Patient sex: F
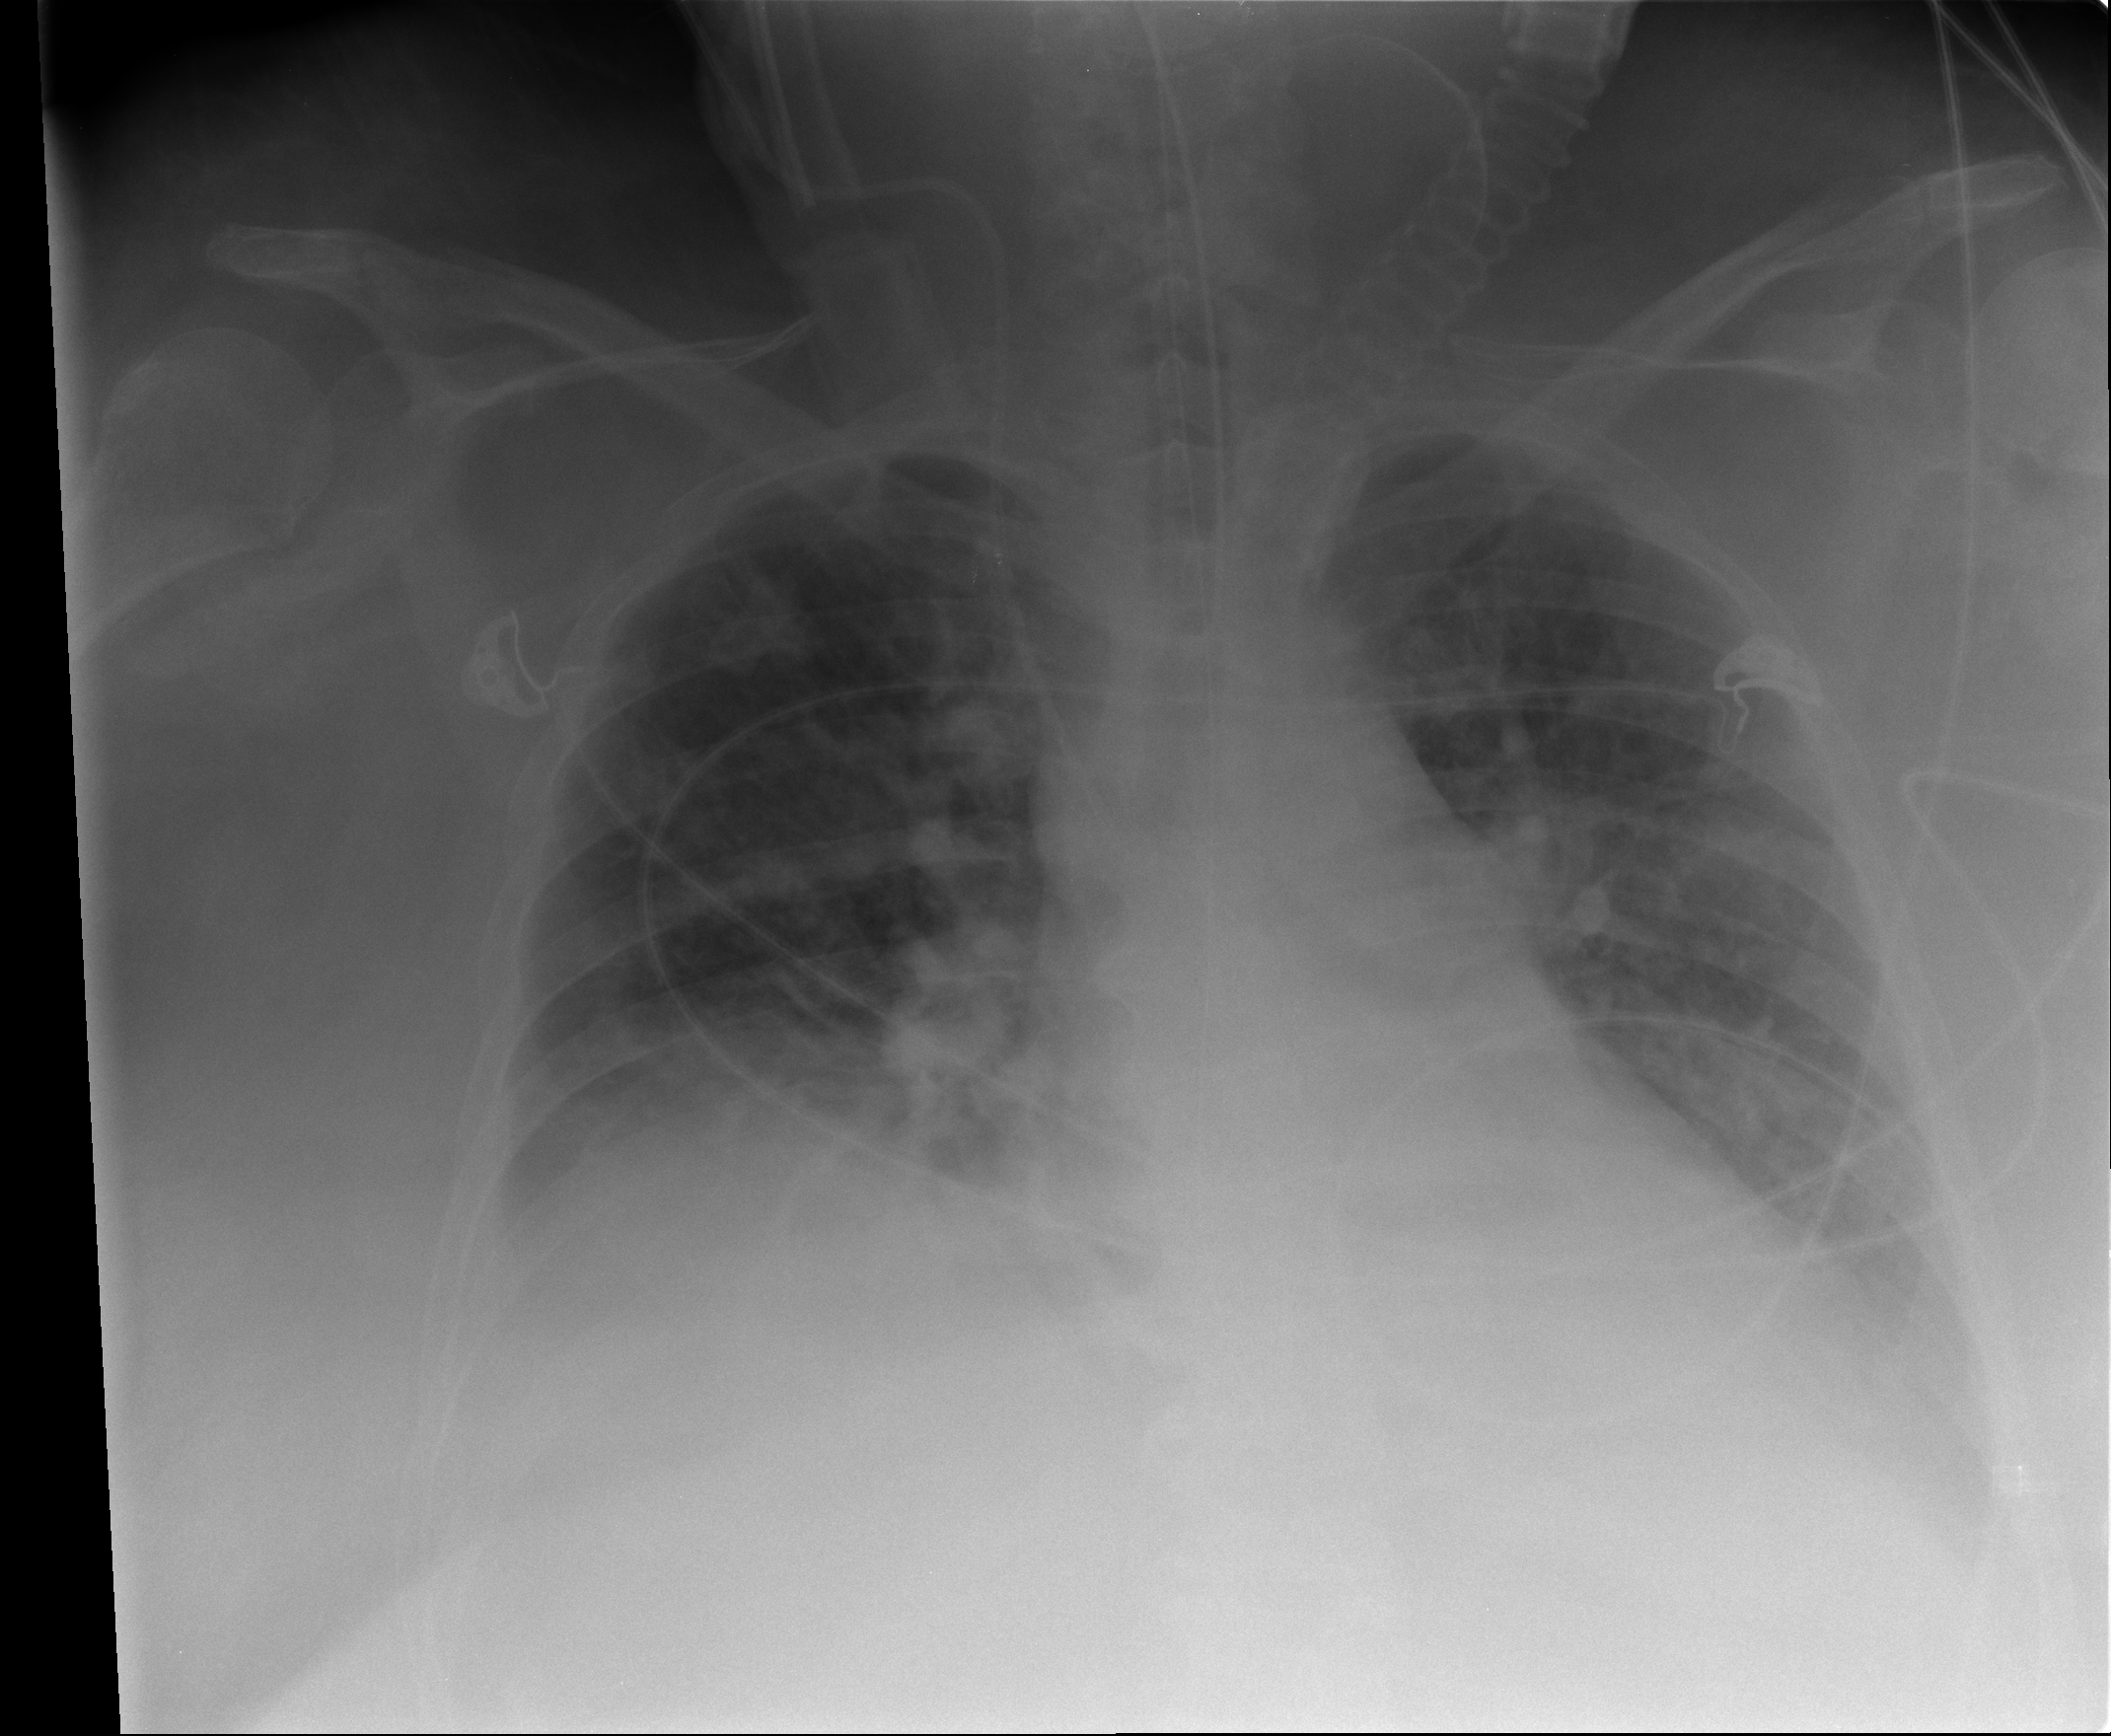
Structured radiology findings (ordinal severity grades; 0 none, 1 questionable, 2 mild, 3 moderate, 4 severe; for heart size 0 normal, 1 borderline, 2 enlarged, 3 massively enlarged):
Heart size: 0
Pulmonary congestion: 1
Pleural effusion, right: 0
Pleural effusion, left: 1
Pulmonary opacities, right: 1
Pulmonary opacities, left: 1
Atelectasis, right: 2
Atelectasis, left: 2